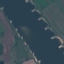
Land use / land cover class: River